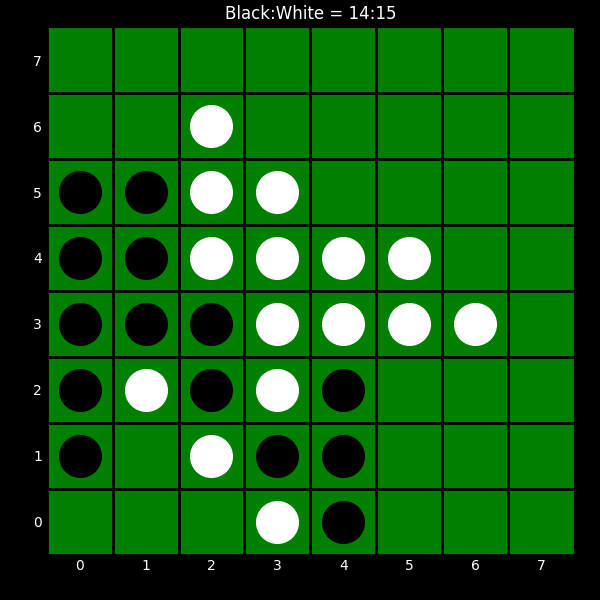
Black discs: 14
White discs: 15